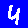
Digit: 4